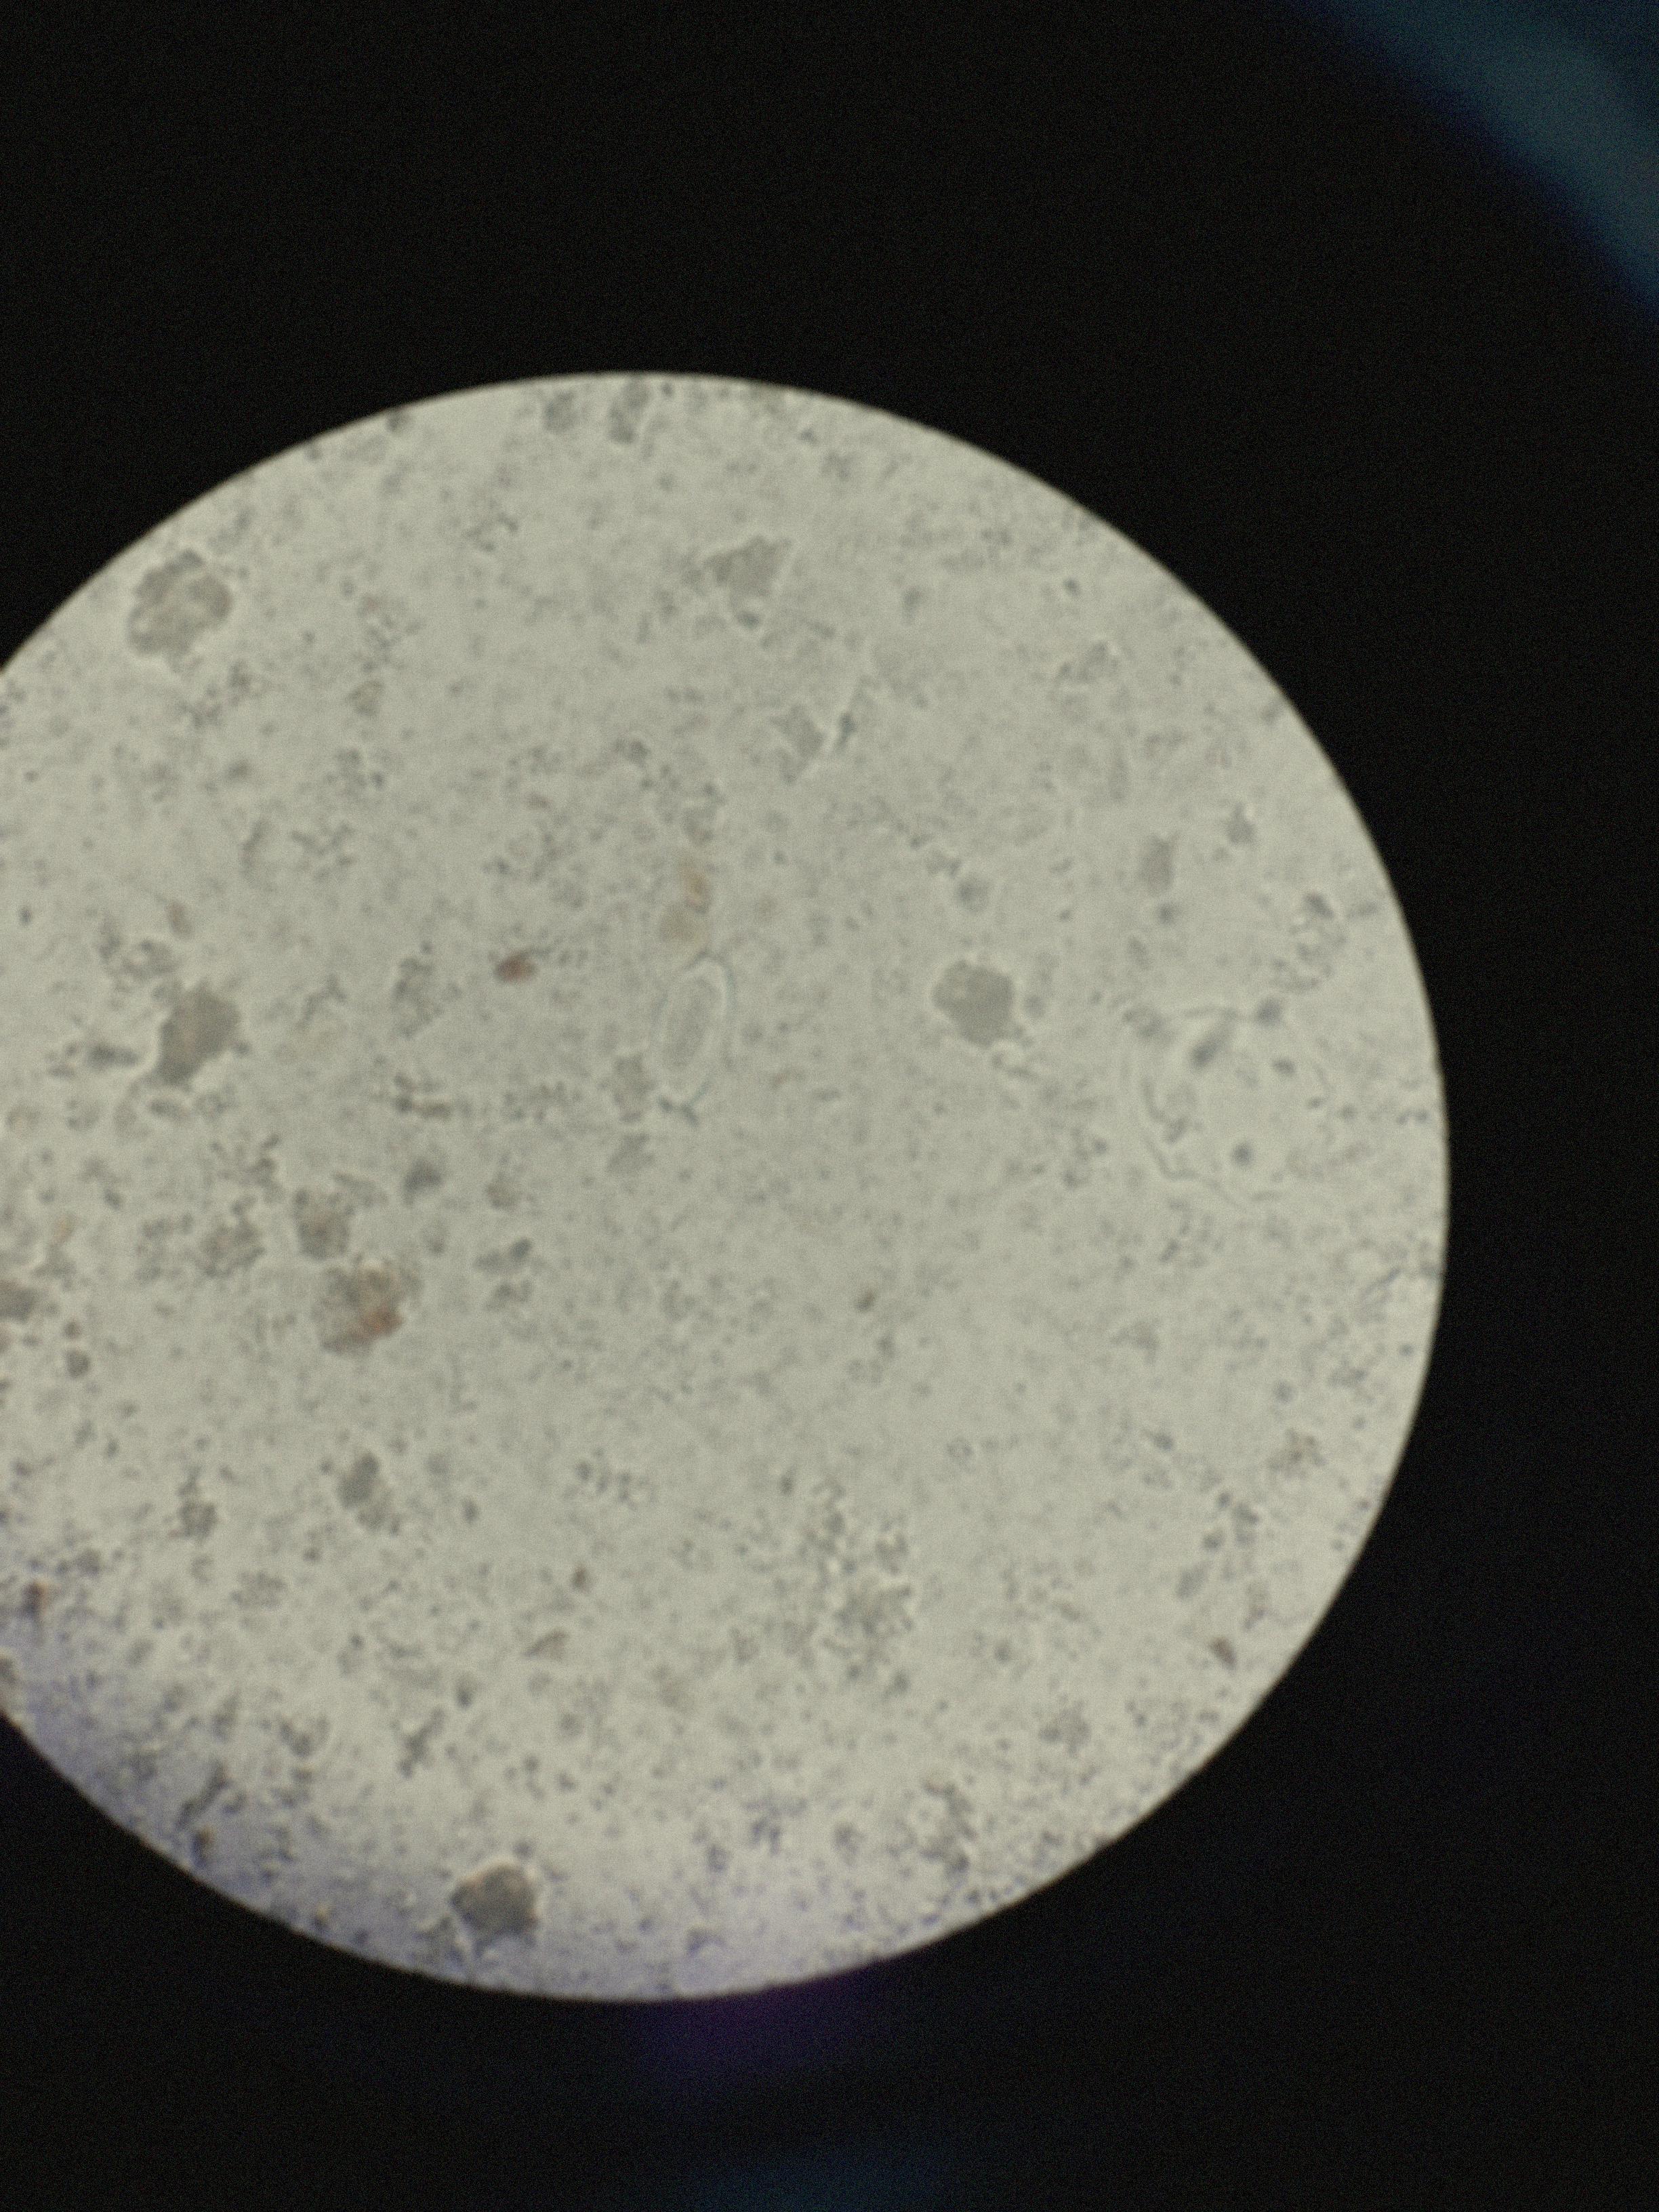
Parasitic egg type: Enterobius vermicularis